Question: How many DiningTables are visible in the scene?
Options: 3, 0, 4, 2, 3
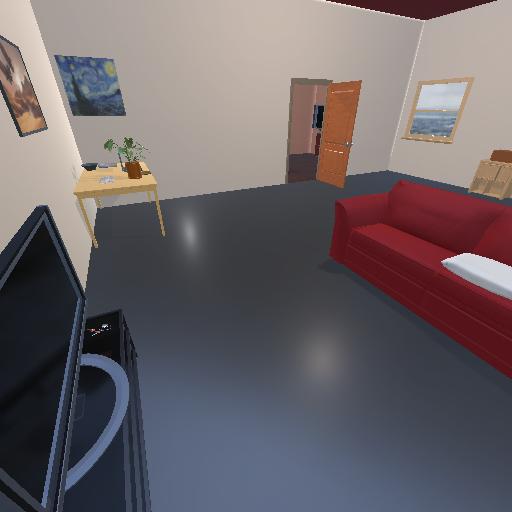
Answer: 3